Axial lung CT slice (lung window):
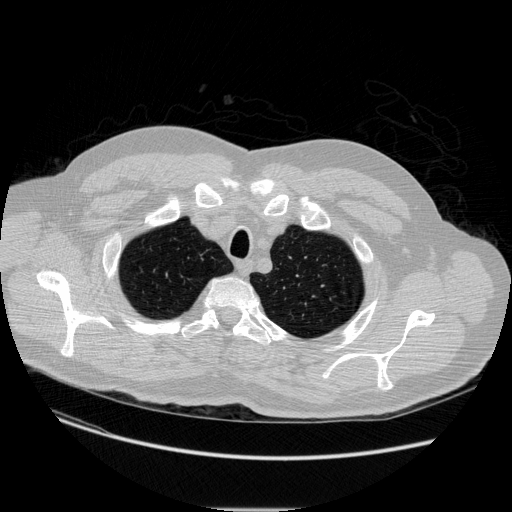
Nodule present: no